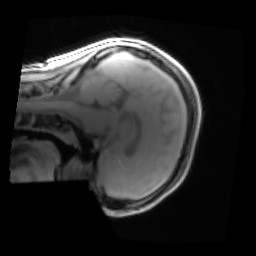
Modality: PDw
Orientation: sagittal
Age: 22
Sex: male
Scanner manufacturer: siemens
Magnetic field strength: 3 T
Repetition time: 0.25 s
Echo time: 0.00103 s